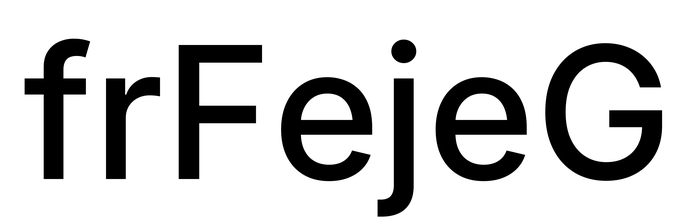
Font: Inter_Medium